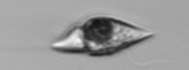
Label: Amphidinium